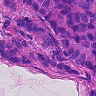
Metastatic tissue present: yes